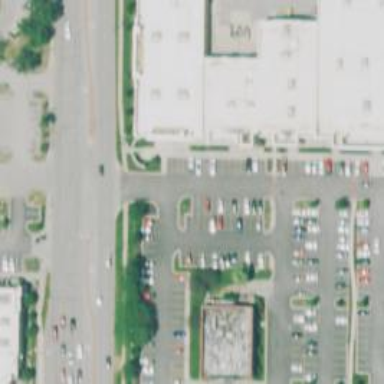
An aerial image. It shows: Parking space is available.